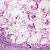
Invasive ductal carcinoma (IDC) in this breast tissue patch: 0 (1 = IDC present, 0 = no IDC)